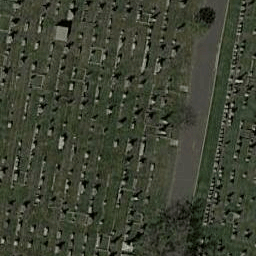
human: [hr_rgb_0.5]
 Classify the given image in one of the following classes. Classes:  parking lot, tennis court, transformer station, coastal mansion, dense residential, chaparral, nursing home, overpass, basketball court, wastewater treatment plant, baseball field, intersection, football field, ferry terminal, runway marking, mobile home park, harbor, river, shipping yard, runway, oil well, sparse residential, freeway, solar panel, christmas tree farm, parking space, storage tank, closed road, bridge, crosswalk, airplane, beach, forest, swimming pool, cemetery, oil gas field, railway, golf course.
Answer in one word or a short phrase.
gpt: cemetery